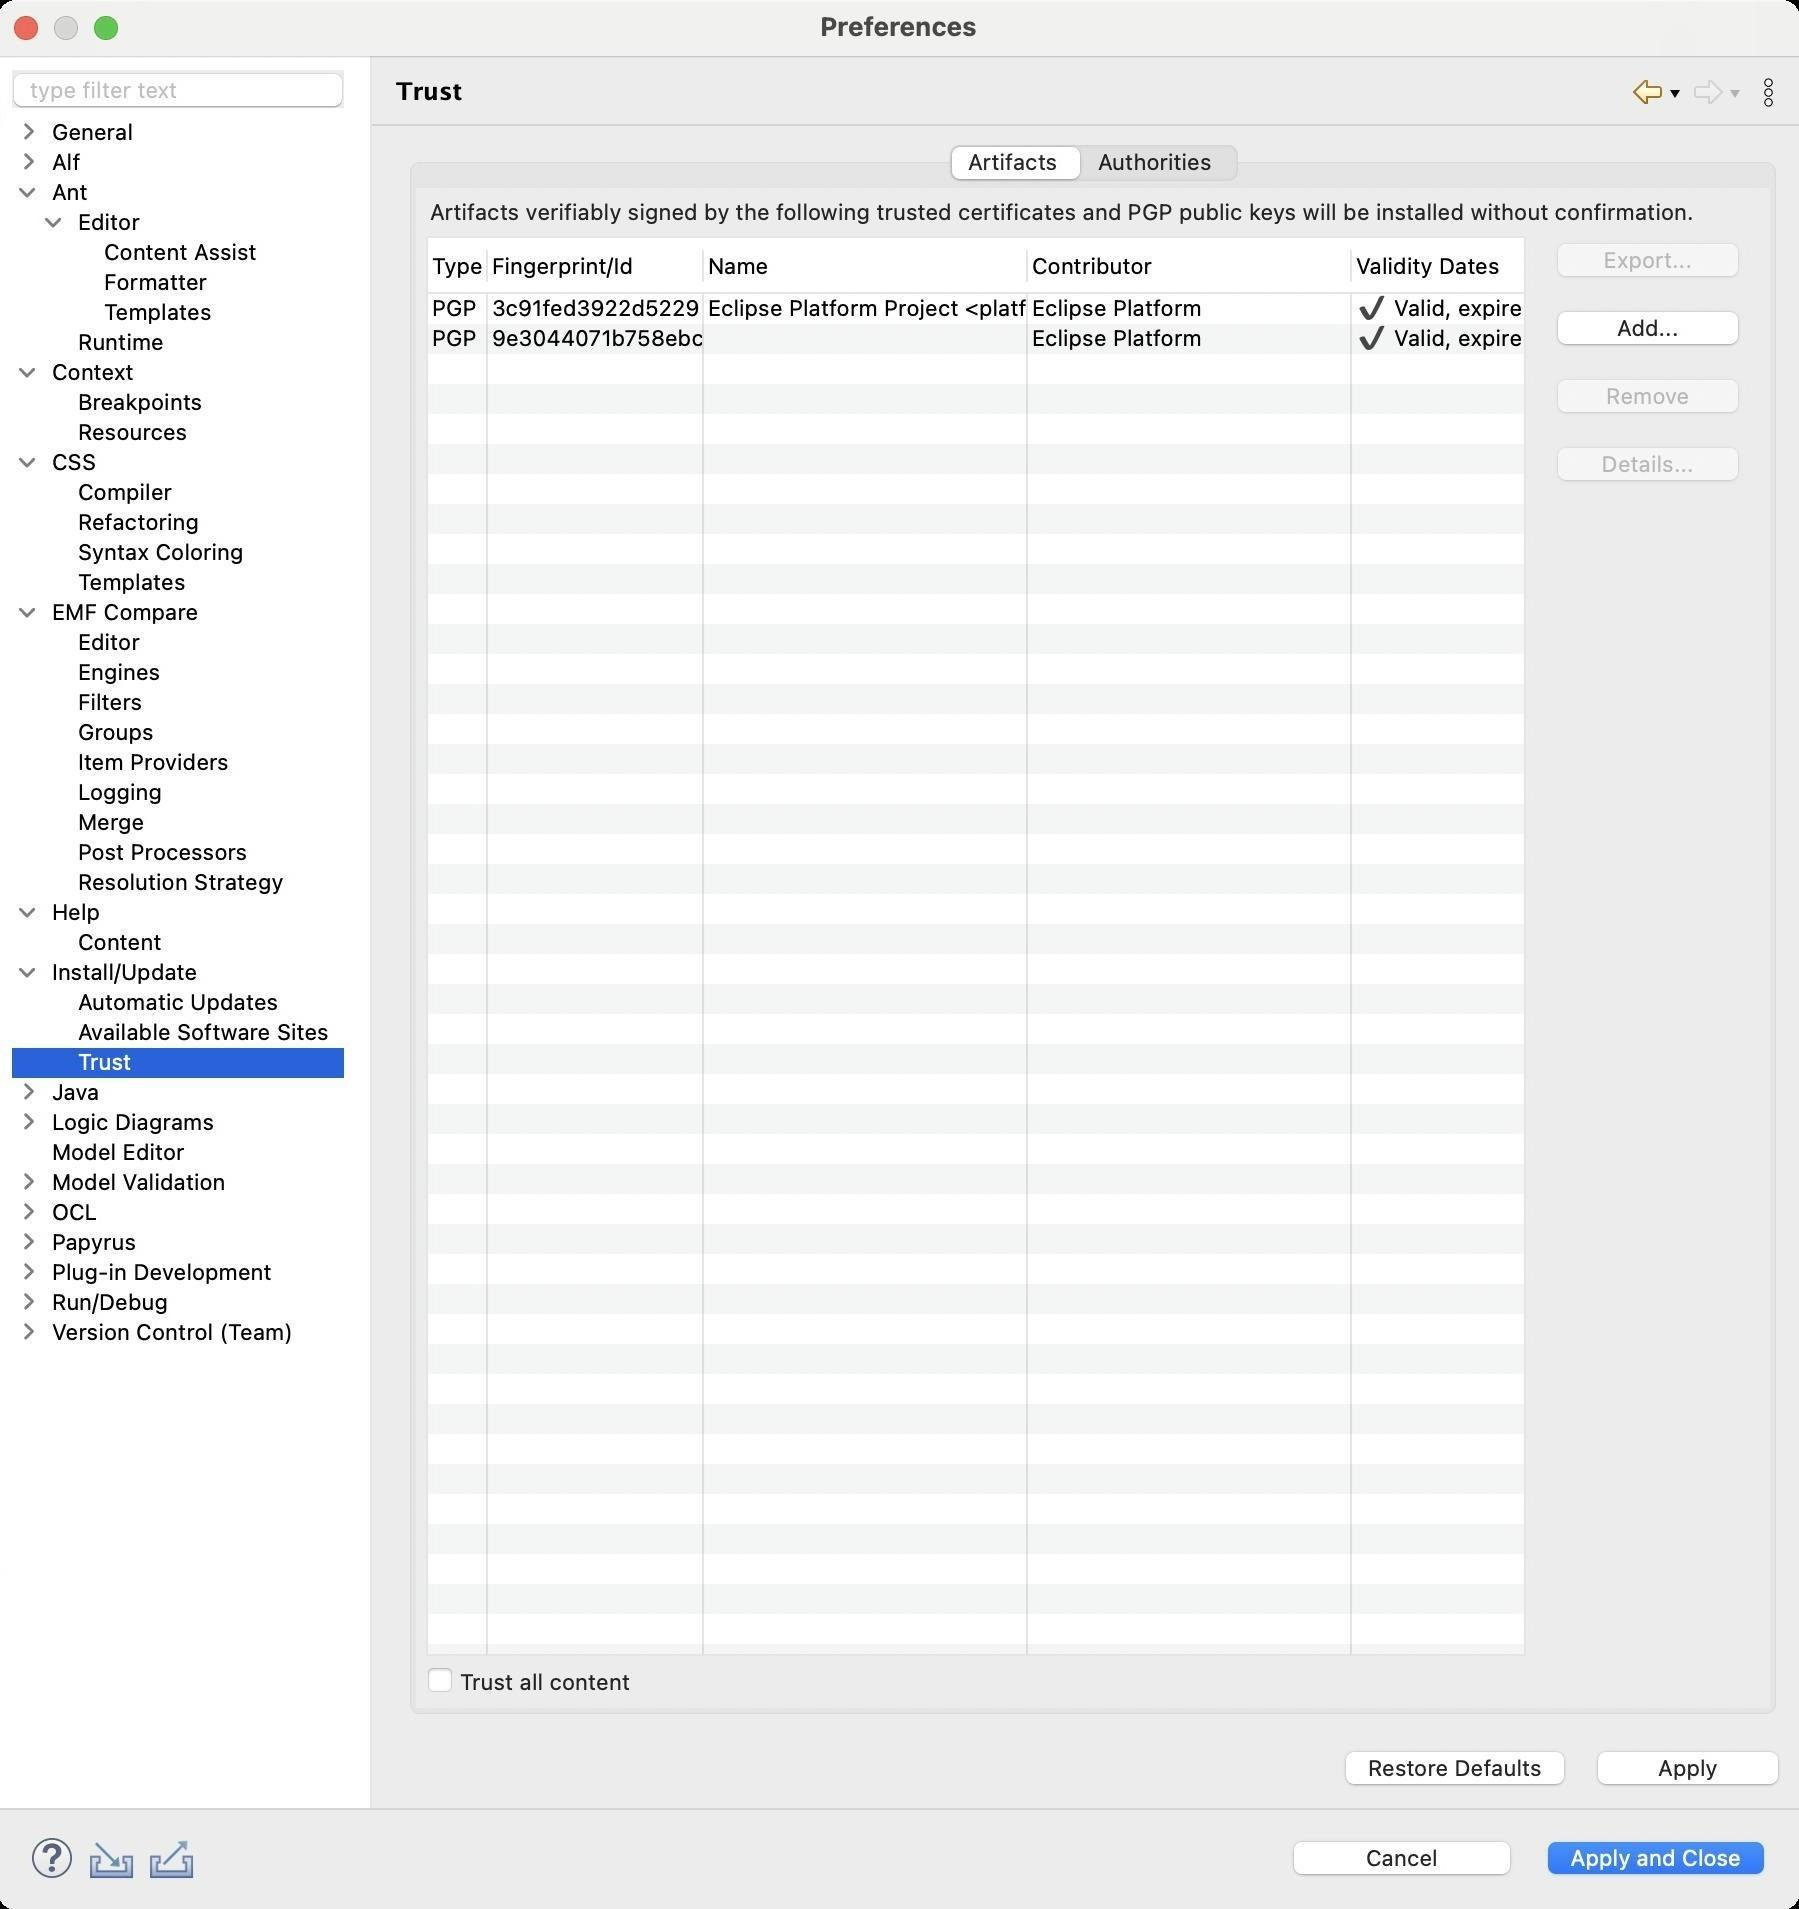
Accessibility tree:
{"name": "Preferences", "role": "AXWindow", "description": null, "role_description": "standard window", "value": null, "position": "480.00;95.00", "size": "901;955", "children": [{"name": "Apply_and_Close", "role": "AXButton", "description": null, "role_description": "button", "value": null, "position": "769.00;917.00", "size": "120;27", "children": []}, {"name": "Cancel", "role": "AXButton", "description": null, "role_description": "button", "value": null, "position": "642.00;917.00", "size": "120;27", "children": []}, {"name": null, "role": "AXToolbar", "description": null, "role_description": "toolbar", "value": null, "position": "12.00;915.00", "size": "90;30", "children": [{"name": "Help", "role": "AXCheckBox", "description": null, "role_description": "checkbox", "value": 0, "position": "12.00;915.00", "size": "30;30", "children": []}, {"name": "Import", "role": "AXButton", "description": null, "role_description": "button", "value": null, "position": "42.00;915.00", "size": "30;30", "children": []}, {"name": "Export", "role": "AXButton", "description": null, "role_description": "button", "value": null, "position": "72.00;915.00", "size": "30;30", "children": []}]}, {"name": null, "role": "AXScrollArea", "description": null, "role_description": "scroll area", "value": null, "position": "199.00;69.00", "size": "697;830", "children": [{"name": "Apply", "role": "AXButton", "description": null, "role_description": "button", "value": null, "position": "794.00;872.00", "size": "102;27", "children": []}, {"name": "Restore_Defaults", "role": "AXButton", "description": null, "role_description": "button", "value": null, "position": "668.00;872.00", "size": "121;27", "children": []}, {"name": null, "role": "AXTabGroup", "description": null, "role_description": "tab group", "value": "{\n    \"name\": \"Arti&facts\",\n    \"role\": \"AXRadioButton\",\n    \"description\": null,\n    \"role_description\": \"tab\",\n    \"value\": 1,\n    \"position\": \"477.00;72.00\",\n    \"size\": \"65;20\",\n    \"children\": []\n}", "position": "199.00;69.00", "size": "697;798", "children": [{"name": "Arti&facts", "role": "AXRadioButton", "description": null, "role_description": "tab", "value": 1, "position": "477.00;72.00", "size": "65;20", "children": []}, {"name": "Auth&orities", "role": "AXRadioButton", "description": null, "role_description": "tab", "value": 0, "position": "542.00;72.00", "size": "77;20", "children": []}, {"name": "Trust_all_content", "role": "AXCheckBox", "description": null, "role_description": "checkbox", "value": 0, "position": "214.00;833.00", "size": "550;16", "children": []}, {"name": "Details...", "role": "AXButton", "description": null, "role_description": "button", "value": null, "position": "774.00;220.00", "size": "102;27", "children": []}, {"name": "Remove", "role": "AXButton", "description": null, "role_description": "button", "value": null, "position": "774.00;186.00", "size": "102;27", "children": []}, {"name": "Add...", "role": "AXButton", "description": null, "role_description": "button", "value": null, "position": "774.00;152.00", "size": "102;27", "children": []}, {"name": "Export...", "role": "AXButton", "description": null, "role_description": "button", "value": null, "position": "774.00;118.00", "size": "102;27", "children": []}, {"name": null, "role": "AXScrollArea", "description": null, "role_description": "scroll area", "value": null, "position": "214.00;118.00", "size": "550;710", "children": [{"name": null, "role": "AXTable", "description": null, "role_description": "table", "value": null, "position": "215.00;147.00", "size": "548;680", "children": [{"name": null, "role": "AXRow", "description": null, "role_description": "table row", "value": null, "position": "215.00;147.00", "size": "548;15", "children": [{"name": null, "role": "AXStaticText", "description": null, "role_description": "text", "value": "PGP", "position": "215.00;147.00", "size": "29;14", "children": []}, {"name": null, "role": "AXStaticText", "description": null, "role_description": "text", "value": "3c91fed3922d52296888bae9b6d3ab9bcc641282", "position": "245.00;147.00", "size": "107;14", "children": []}, {"name": null, "role": "AXStaticText", "description": null, "role_description": "text", "value": "Eclipse Platform Project <platform-releng-dev@eclipse.org>", "position": "353.00;147.00", "size": "161;14", "children": []}, {"name": null, "role": "AXStaticText", "description": null, "role_description": "text", "value": "Eclipse Platform", "position": "515.00;147.00", "size": "161;14", "children": []}, {"name": null, "role": "AXStaticText", "description": null, "role_description": "text", "value": "✔️ Valid, expires 2026-12-15T12:43:42Z", "position": "677.00;147.00", "size": "85;14", "children": []}]}, {"name": null, "role": "AXRow", "description": null, "role_description": "table row", "value": null, "position": "215.00;162.00", "size": "548;15", "children": [{"name": null, "role": "AXStaticText", "description": null, "role_description": "text", "value": "PGP", "position": "215.00;162.00", "size": "29;14", "children": []}, {"name": null, "role": "AXStaticText", "description": null, "role_description": "text", "value": "9e3044071b758ebcb7e45673700e4f39bc05364b", "position": "245.00;162.00", "size": "107;14", "children": []}, {"name": null, "role": "AXStaticText", "description": null, "role_description": "text", "value": "", "position": "353.00;162.00", "size": "161;14", "children": []}, {"name": null, "role": "AXStaticText", "description": null, "role_description": "text", "value": "Eclipse Platform", "position": "515.00;162.00", "size": "161;14", "children": []}, {"name": null, "role": "AXStaticText", "description": null, "role_description": "text", "value": "✔️ Valid, expires 2026-12-15T12:43:41Z", "position": "677.00;162.00", "size": "85;14", "children": []}]}, {"name": null, "role": "AXColumn", "description": null, "role_description": "column", "value": null, "position": "215.00;147.00", "size": "30;680", "children": []}, {"name": null, "role": "AXColumn", "description": null, "role_description": "column", "value": null, "position": "245.00;147.00", "size": "108;680", "children": []}, {"name": null, "role": "AXColumn", "description": null, "role_description": "column", "value": null, "position": "353.00;147.00", "size": "162;680", "children": []}, {"name": null, "role": "AXColumn", "description": null, "role_description": "column", "value": null, "position": "515.00;147.00", "size": "162;680", "children": []}, {"name": null, "role": "AXColumn", "description": null, "role_description": "column", "value": null, "position": "677.00;147.00", "size": "86;680", "children": []}, {"name": null, "role": "AXGroup", "description": null, "role_description": "group", "value": null, "position": "215.00;119.00", "size": "548;28", "children": [{"name": "Type", "role": "AXButton", "description": null, "role_description": "sort button", "value": null, "position": "215.00;119.00", "size": "30;28", "children": []}, {"name": "Fingerprint/Id", "role": "AXButton", "description": null, "role_description": "sort button", "value": null, "position": "245.00;119.00", "size": "108;28", "children": []}, {"name": "Name", "role": "AXButton", "description": null, "role_description": "sort button", "value": null, "position": "353.00;119.00", "size": "162;28", "children": []}, {"name": "Contributor", "role": "AXButton", "description": null, "role_description": "sort button", "value": null, "position": "515.00;119.00", "size": "162;28", "children": []}, {"name": "Validity_Dates", "role": "AXButton", "description": null, "role_description": "sort button", "value": null, "position": "677.00;119.00", "size": "86;28", "children": []}]}]}]}, {"name": null, "role": "AXStaticText", "description": null, "role_description": "text", "value": "Artifacts verifiably signed by the following trusted certificates and PGP public keys will be installed without confirmation.", "position": "214.00;99.00", "size": "667;14", "children": []}]}]}, {"name": null, "role": "AXToolbar", "description": "", "role_description": "toolbar", "value": null, "position": "814.00;35.00", "size": "82;22", "children": [{"name": "Back_to_Available_Software_Sites", "role": "AXMenuButton", "description": null, "role_description": "menu button", "value": null, "position": "814.00;35.00", "size": "22;22", "children": []}, {"name": "Forward", "role": "AXMenuButton", "description": null, "role_description": "menu button", "value": null, "position": "844.00;35.00", "size": "22;22", "children": []}, {"name": "Additional_Dialog_Actions", "role": "AXButton", "description": null, "role_description": "button", "value": null, "position": "874.00;35.00", "size": "22;22", "children": []}]}, {"name": null, "role": "AXStaticText", "description": "", "role_description": "text", "value": "Trust", "position": "196.00;35.00", "size": "611;21", "children": []}, {"name": null, "role": "AXSplitter", "description": null, "role_description": "splitter", "value": 180, "position": "180.00;28.00", "size": "5;876", "children": []}, {"name": null, "role": "AXScrollArea", "description": null, "role_description": "scroll area", "value": null, "position": "7.00;59.00", "size": "166;845", "children": [{"name": null, "role": "AXOutline", "description": null, "role_description": "outline", "value": null, "position": "7.00;59.00", "size": "166;845", "children": [{"name": null, "role": "AXRow", "description": null, "role_description": "outline row", "value": null, "position": "7.00;59.00", "size": "166;15", "children": [{"name": null, "role": "AXGroup", "description": null, "role_description": "group", "value": null, "position": "7.00;59.00", "size": "159;15", "children": [{"name": null, "role": "AXDisclosureTriangle", "description": null, "role_description": "disclosure triangle", "value": 0, "position": "9.00;59.00", "size": "12;14", "children": []}, {"name": null, "role": "AXStaticText", "description": null, "role_description": "text", "value": "General", "position": "25.00;59.00", "size": "140;14", "children": []}]}]}, {"name": null, "role": "AXRow", "description": null, "role_description": "outline row", "value": null, "position": "7.00;74.00", "size": "166;15", "children": [{"name": null, "role": "AXGroup", "description": null, "role_description": "group", "value": null, "position": "7.00;74.00", "size": "159;15", "children": [{"name": null, "role": "AXDisclosureTriangle", "description": null, "role_description": "disclosure triangle", "value": 0, "position": "9.00;74.00", "size": "12;14", "children": []}, {"name": null, "role": "AXStaticText", "description": null, "role_description": "text", "value": "Alf", "position": "25.00;74.00", "size": "140;14", "children": []}]}]}, {"name": null, "role": "AXRow", "description": null, "role_description": "outline row", "value": null, "position": "7.00;89.00", "size": "166;15", "children": [{"name": null, "role": "AXGroup", "description": null, "role_description": "group", "value": null, "position": "7.00;89.00", "size": "159;15", "children": [{"name": null, "role": "AXDisclosureTriangle", "description": null, "role_description": "disclosure triangle", "value": 1, "position": "9.00;89.00", "size": "12;14", "children": []}, {"name": null, "role": "AXStaticText", "description": null, "role_description": "text", "value": "Ant", "position": "25.00;89.00", "size": "140;14", "children": []}]}]}, {"name": null, "role": "AXRow", "description": null, "role_description": "outline row", "value": null, "position": "7.00;104.00", "size": "166;15", "children": [{"name": null, "role": "AXGroup", "description": null, "role_description": "group", "value": null, "position": "7.00;104.00", "size": "159;15", "children": [{"name": null, "role": "AXDisclosureTriangle", "description": null, "role_description": "disclosure triangle", "value": 1, "position": "22.00;104.00", "size": "12;14", "children": []}, {"name": null, "role": "AXStaticText", "description": null, "role_description": "text", "value": "Editor", "position": "38.00;104.00", "size": "127;14", "children": []}]}]}, {"name": null, "role": "AXRow", "description": null, "role_description": "outline row", "value": null, "position": "7.00;119.00", "size": "166;15", "children": [{"name": null, "role": "AXStaticText", "description": null, "role_description": "text", "value": "Content Assist", "position": "51.00;119.00", "size": "114;14", "children": []}]}, {"name": null, "role": "AXRow", "description": null, "role_description": "outline row", "value": null, "position": "7.00;134.00", "size": "166;15", "children": [{"name": null, "role": "AXStaticText", "description": null, "role_description": "text", "value": "Formatter", "position": "51.00;134.00", "size": "114;14", "children": []}]}, {"name": null, "role": "AXRow", "description": null, "role_description": "outline row", "value": null, "position": "7.00;149.00", "size": "166;15", "children": [{"name": null, "role": "AXStaticText", "description": null, "role_description": "text", "value": "Templates", "position": "51.00;149.00", "size": "114;14", "children": []}]}, {"name": null, "role": "AXRow", "description": null, "role_description": "outline row", "value": null, "position": "7.00;164.00", "size": "166;15", "children": [{"name": null, "role": "AXStaticText", "description": null, "role_description": "text", "value": "Runtime", "position": "38.00;164.00", "size": "127;14", "children": []}]}, {"name": null, "role": "AXRow", "description": null, "role_description": "outline row", "value": null, "position": "7.00;179.00", "size": "166;15", "children": [{"name": null, "role": "AXGroup", "description": null, "role_description": "group", "value": null, "position": "7.00;179.00", "size": "159;15", "children": [{"name": null, "role": "AXDisclosureTriangle", "description": null, "role_description": "disclosure triangle", "value": 1, "position": "9.00;179.00", "size": "12;14", "children": []}, {"name": null, "role": "AXStaticText", "description": null, "role_description": "text", "value": "Context", "position": "25.00;179.00", "size": "140;14", "children": []}]}]}, {"name": null, "role": "AXRow", "description": null, "role_description": "outline row", "value": null, "position": "7.00;194.00", "size": "166;15", "children": [{"name": null, "role": "AXStaticText", "description": null, "role_description": "text", "value": "Breakpoints", "position": "38.00;194.00", "size": "127;14", "children": []}]}, {"name": null, "role": "AXRow", "description": null, "role_description": "outline row", "value": null, "position": "7.00;209.00", "size": "166;15", "children": [{"name": null, "role": "AXStaticText", "description": null, "role_description": "text", "value": "Resources", "position": "38.00;209.00", "size": "127;14", "children": []}]}, {"name": null, "role": "AXRow", "description": null, "role_description": "outline row", "value": null, "position": "7.00;224.00", "size": "166;15", "children": [{"name": null, "role": "AXGroup", "description": null, "role_description": "group", "value": null, "position": "7.00;224.00", "size": "159;15", "children": [{"name": null, "role": "AXDisclosureTriangle", "description": null, "role_description": "disclosure triangle", "value": 1, "position": "9.00;224.00", "size": "12;14", "children": []}, {"name": null, "role": "AXStaticText", "description": null, "role_description": "text", "value": "CSS", "position": "25.00;224.00", "size": "140;14", "children": []}]}]}, {"name": null, "role": "AXRow", "description": null, "role_description": "outline row", "value": null, "position": "7.00;239.00", "size": "166;15", "children": [{"name": null, "role": "AXStaticText", "description": null, "role_description": "text", "value": "Compiler", "position": "38.00;239.00", "size": "127;14", "children": []}]}, {"name": null, "role": "AXRow", "description": null, "role_description": "outline row", "value": null, "position": "7.00;254.00", "size": "166;15", "children": [{"name": null, "role": "AXStaticText", "description": null, "role_description": "text", "value": "Refactoring", "position": "38.00;254.00", "size": "127;14", "children": []}]}, {"name": null, "role": "AXRow", "description": null, "role_description": "outline row", "value": null, "position": "7.00;269.00", "size": "166;15", "children": [{"name": null, "role": "AXStaticText", "description": null, "role_description": "text", "value": "Syntax Coloring", "position": "38.00;269.00", "size": "127;14", "children": []}]}, {"name": null, "role": "AXRow", "description": null, "role_description": "outline row", "value": null, "position": "7.00;284.00", "size": "166;15", "children": [{"name": null, "role": "AXStaticText", "description": null, "role_description": "text", "value": "Templates", "position": "38.00;284.00", "size": "127;14", "children": []}]}, {"name": null, "role": "AXRow", "description": null, "role_description": "outline row", "value": null, "position": "7.00;299.00", "size": "166;15", "children": [{"name": null, "role": "AXGroup", "description": null, "role_description": "group", "value": null, "position": "7.00;299.00", "size": "159;15", "children": [{"name": null, "role": "AXDisclosureTriangle", "description": null, "role_description": "disclosure triangle", "value": 1, "position": "9.00;299.00", "size": "12;14", "children": []}, {"name": null, "role": "AXStaticText", "description": null, "role_description": "text", "value": "EMF Compare", "position": "25.00;299.00", "size": "140;14", "children": []}]}]}, {"name": null, "role": "AXRow", "description": null, "role_description": "outline row", "value": null, "position": "7.00;314.00", "size": "166;15", "children": [{"name": null, "role": "AXStaticText", "description": null, "role_description": "text", "value": "Editor", "position": "38.00;314.00", "size": "127;14", "children": []}]}, {"name": null, "role": "AXRow", "description": null, "role_description": "outline row", "value": null, "position": "7.00;329.00", "size": "166;15", "children": [{"name": null, "role": "AXStaticText", "description": null, "role_description": "text", "value": "Engines", "position": "38.00;329.00", "size": "127;14", "children": []}]}, {"name": null, "role": "AXRow", "description": null, "role_description": "outline row", "value": null, "position": "7.00;344.00", "size": "166;15", "children": [{"name": null, "role": "AXStaticText", "description": null, "role_description": "text", "value": "Filters", "position": "38.00;344.00", "size": "127;14", "children": []}]}, {"name": null, "role": "AXRow", "description": null, "role_description": "outline row", "value": null, "position": "7.00;359.00", "size": "166;15", "children": [{"name": null, "role": "AXStaticText", "description": null, "role_description": "text", "value": "Groups", "position": "38.00;359.00", "size": "127;14", "children": []}]}, {"name": null, "role": "AXRow", "description": null, "role_description": "outline row", "value": null, "position": "7.00;374.00", "size": "166;15", "children": [{"name": null, "role": "AXStaticText", "description": null, "role_description": "text", "value": "Item Providers", "position": "38.00;374.00", "size": "127;14", "children": []}]}, {"name": null, "role": "AXRow", "description": null, "role_description": "outline row", "value": null, "position": "7.00;389.00", "size": "166;15", "children": [{"name": null, "role": "AXStaticText", "description": null, "role_description": "text", "value": "Logging", "position": "38.00;389.00", "size": "127;14", "children": []}]}, {"name": null, "role": "AXRow", "description": null, "role_description": "outline row", "value": null, "position": "7.00;404.00", "size": "166;15", "children": [{"name": null, "role": "AXStaticText", "description": null, "role_description": "text", "value": "Merge", "position": "38.00;404.00", "size": "127;14", "children": []}]}, {"name": null, "role": "AXRow", "description": null, "role_description": "outline row", "value": null, "position": "7.00;419.00", "size": "166;15", "children": [{"name": null, "role": "AXStaticText", "description": null, "role_description": "text", "value": "Post Processors", "position": "38.00;419.00", "size": "127;14", "children": []}]}, {"name": null, "role": "AXRow", "description": null, "role_description": "outline row", "value": null, "position": "7.00;434.00", "size": "166;15", "children": [{"name": null, "role": "AXStaticText", "description": null, "role_description": "text", "value": "Resolution Strategy", "position": "38.00;434.00", "size": "127;14", "children": []}]}, {"name": null, "role": "AXRow", "description": null, "role_description": "outline row", "value": null, "position": "7.00;449.00", "size": "166;15", "children": [{"name": null, "role": "AXGroup", "description": null, "role_description": "group", "value": null, "position": "7.00;449.00", "size": "159;15", "children": [{"name": null, "role": "AXDisclosureTriangle", "description": null, "role_description": "disclosure triangle", "value": 1, "position": "9.00;449.00", "size": "12;14", "children": []}, {"name": null, "role": "AXStaticText", "description": null, "role_description": "text", "value": "Help", "position": "25.00;449.00", "size": "140;14", "children": []}]}]}, {"name": null, "role": "AXRow", "description": null, "role_description": "outline row", "value": null, "position": "7.00;464.00", "size": "166;15", "children": [{"name": null, "role": "AXStaticText", "description": null, "role_description": "text", "value": "Content", "position": "38.00;464.00", "size": "127;14", "children": []}]}, {"name": null, "role": "AXRow", "description": null, "role_description": "outline row", "value": null, "position": "7.00;479.00", "size": "166;15", "children": [{"name": null, "role": "AXGroup", "description": null, "role_description": "group", "value": null, "position": "7.00;479.00", "size": "159;15", "children": [{"name": null, "role": "AXDisclosureTriangle", "description": null, "role_description": "disclosure triangle", "value": 1, "position": "9.00;479.00", "size": "12;14", "children": []}, {"name": null, "role": "AXStaticText", "description": null, "role_description": "text", "value": "Install/Update", "position": "25.00;479.00", "size": "140;14", "children": []}]}]}, {"name": null, "role": "AXRow", "description": null, "role_description": "outline row", "value": null, "position": "7.00;494.00", "size": "166;15", "children": [{"name": null, "role": "AXStaticText", "description": null, "role_description": "text", "value": "Automatic Updates", "position": "38.00;494.00", "size": "127;14", "children": []}]}, {"name": null, "role": "AXRow", "description": null, "role_description": "outline row", "value": null, "position": "7.00;509.00", "size": "166;15", "children": [{"name": null, "role": "AXStaticText", "description": null, "role_description": "text", "value": "Available Software Sites", "position": "38.00;509.00", "size": "127;14", "children": []}]}, {"name": null, "role": "AXRow", "description": null, "role_description": "outline row", "value": null, "position": "7.00;524.00", "size": "166;15", "children": [{"name": null, "role": "AXStaticText", "description": null, "role_description": "text", "value": "Trust", "position": "38.00;524.00", "size": "127;14", "children": []}]}, {"name": null, "role": "AXRow", "description": null, "role_description": "outline row", "value": null, "position": "7.00;539.00", "size": "166;15", "children": [{"name": null, "role": "AXGroup", "description": null, "role_description": "group", "value": null, "position": "7.00;539.00", "size": "159;15", "children": [{"name": null, "role": "AXDisclosureTriangle", "description": null, "role_description": "disclosure triangle", "value": 0, "position": "9.00;539.00", "size": "12;14", "children": []}, {"name": null, "role": "AXStaticText", "description": null, "role_description": "text", "value": "Java", "position": "25.00;539.00", "size": "140;14", "children": []}]}]}, {"name": null, "role": "AXRow", "description": null, "role_description": "outline row", "value": null, "position": "7.00;554.00", "size": "166;15", "children": [{"name": null, "role": "AXGroup", "description": null, "role_description": "group", "value": null, "position": "7.00;554.00", "size": "159;15", "children": [{"name": null, "role": "AXDisclosureTriangle", "description": null, "role_description": "disclosure triangle", "value": 0, "position": "9.00;554.00", "size": "12;14", "children": []}, {"name": null, "role": "AXStaticText", "description": null, "role_description": "text", "value": "Logic Diagrams", "position": "25.00;554.00", "size": "140;14", "children": []}]}]}, {"name": null, "role": "AXRow", "description": null, "role_description": "outline row", "value": null, "position": "7.00;569.00", "size": "166;15", "children": [{"name": null, "role": "AXStaticText", "description": null, "role_description": "text", "value": "Model Editor", "position": "25.00;569.00", "size": "140;14", "children": []}]}, {"name": null, "role": "AXRow", "description": null, "role_description": "outline row", "value": null, "position": "7.00;584.00", "size": "166;15", "children": [{"name": null, "role": "AXGroup", "description": null, "role_description": "group", "value": null, "position": "7.00;584.00", "size": "159;15", "children": [{"name": null, "role": "AXDisclosureTriangle", "description": null, "role_description": "disclosure triangle", "value": 0, "position": "9.00;584.00", "size": "12;14", "children": []}, {"name": null, "role": "AXStaticText", "description": null, "role_description": "text", "value": "Model Validation", "position": "25.00;584.00", "size": "140;14", "children": []}]}]}, {"name": null, "role": "AXRow", "description": null, "role_description": "outline row", "value": null, "position": "7.00;599.00", "size": "166;15", "children": [{"name": null, "role": "AXGroup", "description": null, "role_description": "group", "value": null, "position": "7.00;599.00", "size": "159;15", "children": [{"name": null, "role": "AXDisclosureTriangle", "description": null, "role_description": "disclosure triangle", "value": 0, "position": "9.00;599.00", "size": "12;14", "children": []}, {"name": null, "role": "AXStaticText", "description": null, "role_description": "text", "value": "OCL", "position": "25.00;599.00", "size": "140;14", "children": []}]}]}, {"name": null, "role": "AXRow", "description": null, "role_description": "outline row", "value": null, "position": "7.00;614.00", "size": "166;15", "children": [{"name": null, "role": "AXGroup", "description": null, "role_description": "group", "value": null, "position": "7.00;614.00", "size": "159;15", "children": [{"name": null, "role": "AXDisclosureTriangle", "description": null, "role_description": "disclosure triangle", "value": 0, "position": "9.00;614.00", "size": "12;14", "children": []}, {"name": null, "role": "AXStaticText", "description": null, "role_description": "text", "value": "Papyrus", "position": "25.00;614.00", "size": "140;14", "children": []}]}]}, {"name": null, "role": "AXRow", "description": null, "role_description": "outline row", "value": null, "position": "7.00;629.00", "size": "166;15", "children": [{"name": null, "role": "AXGroup", "description": null, "role_description": "group", "value": null, "position": "7.00;629.00", "size": "159;15", "children": [{"name": null, "role": "AXDisclosureTriangle", "description": null, "role_description": "disclosure triangle", "value": 0, "position": "9.00;629.00", "size": "12;14", "children": []}, {"name": null, "role": "AXStaticText", "description": null, "role_description": "text", "value": "Plug-in Development", "position": "25.00;629.00", "size": "140;14", "children": []}]}]}, {"name": null, "role": "AXRow", "description": null, "role_description": "outline row", "value": null, "position": "7.00;644.00", "size": "166;15", "children": [{"name": null, "role": "AXGroup", "description": null, "role_description": "group", "value": null, "position": "7.00;644.00", "size": "159;15", "children": [{"name": null, "role": "AXDisclosureTriangle", "description": null, "role_description": "disclosure triangle", "value": 0, "position": "9.00;644.00", "size": "12;14", "children": []}, {"name": null, "role": "AXStaticText", "description": null, "role_description": "text", "value": "Run/Debug", "position": "25.00;644.00", "size": "140;14", "children": []}]}]}, {"name": null, "role": "AXRow", "description": null, "role_description": "outline row", "value": null, "position": "7.00;659.00", "size": "166;15", "children": [{"name": null, "role": "AXGroup", "description": null, "role_description": "group", "value": null, "position": "7.00;659.00", "size": "159;15", "children": [{"name": null, "role": "AXDisclosureTriangle", "description": null, "role_description": "disclosure triangle", "value": 0, "position": "9.00;659.00", "size": "12;14", "children": []}, {"name": null, "role": "AXStaticText", "description": null, "role_description": "text", "value": "Version Control (Team)", "position": "25.00;659.00", "size": "140;14", "children": []}]}]}, {"name": null, "role": "AXColumn", "description": null, "role_description": "column", "value": null, "position": "7.00;59.00", "size": "159;845", "children": []}]}]}, {"name": "type_filter_text", "role": "AXTextField", "description": null, "role_description": "search text field", "value": "", "position": "7.00;35.00", "size": "166;19", "children": []}, {"name": null, "role": "AXButton", "description": null, "role_description": "close button", "value": null, "position": "7.00;6.00", "size": "14;16", "children": []}, {"name": null, "role": "AXButton", "description": null, "role_description": "zoom button", "value": null, "position": "47.00;6.00", "size": "14;16", "children": [{"name": null, "role": "AXGroup", "description": null, "role_description": "group", "value": null, "position": "47.00;6.00", "size": "14;16", "children": [{"name": null, "role": "AXGroup", "description": null, "role_description": "group", "value": null, "position": "47.00;6.00", "size": "14;16", "children": []}]}]}, {"name": null, "role": "AXButton", "description": null, "role_description": "minimize button", "value": null, "position": "27.00;6.00", "size": "14;16", "children": []}, {"name": null, "role": "AXStaticText", "description": null, "role_description": "text", "value": "Preferences", "position": "409.00;5.00", "size": "83;16", "children": []}]}